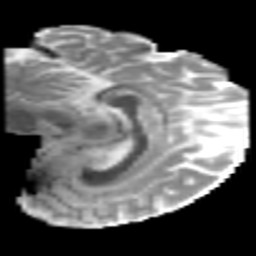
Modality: MD
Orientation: sagittal
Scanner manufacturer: philips
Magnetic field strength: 3 T
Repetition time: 8.6 s
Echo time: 0.127 s